Question: I have an application with navigation bar and a view controller that displays UIActivityViewController when a button is pressed.
Problem is that when mail is chosen the mail modal view controller covers the navigation bar (image attached - notice the cancel button on the top left).
Any ideas?
Here is the code for displaying the activity view controller-
'''
UIActivityViewController *activityViewController = [[UIActivityViewController alloc]
initWithActivityItems:@[message, self.currentImage] applicationActivities:nil];
[self presentViewController:activityViewController animated:YES completion:^{
dispatch_async(dispatch_get_main_queue(), ^{
NSString *flurryEvent = [NSString stringWithFormat:@"Shared chapter %@", self.chapterIndex];
[Flurry logEvent:flurryEvent];
});
}];
'''
BTW- same problem with messages but i guess if I solve one the other will be solved too.

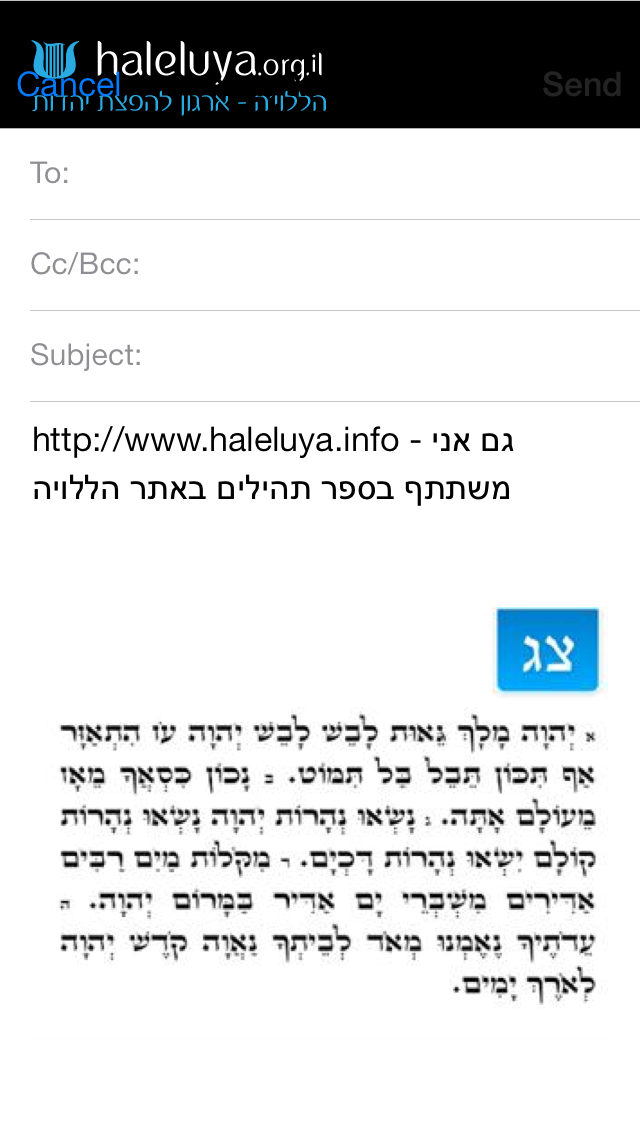
Answer: Fixed!
'''
UIActivityViewController *activityViewController = [[UIActivityViewController alloc]
initWithActivityItems:@[message, self.currentImage] applicationActivities:nil];
[[UINavigationBar appearance] setBackgroundImage:[UIImage imageNamed:nil] forBarMetrics:UIBarMetricsDefault];
activityViewController.completionHandler = ^(NSString *activityType, BOOL completed) {
[[UINavigationBar appearance] setBackgroundImage:[UIImage imageNamed:@"logo.png"] forBarMetrics:UIBarMetricsDefault];
};
[self presentViewController:activityViewController animated:YES completion:^{
dispatch_async(dispatch_get_main_queue(), ^{
});
}];
'''